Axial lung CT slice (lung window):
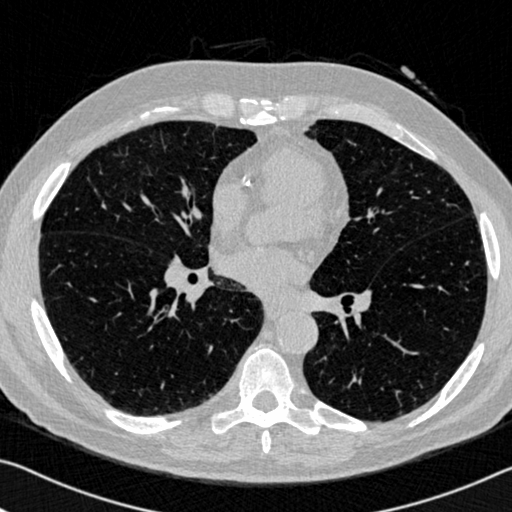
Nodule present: no